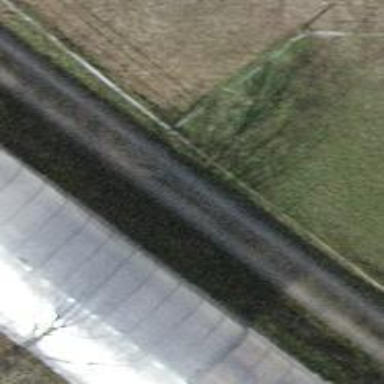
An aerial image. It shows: Track with grade2 pebblestone surface.